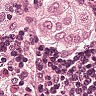
Metastatic tissue present: yes